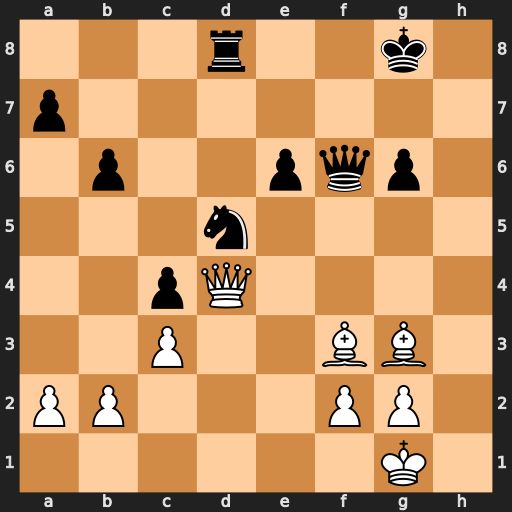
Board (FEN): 3r2k1/p7/1p2pqp1/3n4/2pQ4/2P2BB1/PP3PP1/6K1
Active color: w
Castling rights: -
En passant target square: -
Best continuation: Bxd5 Kf7 Qxf6+